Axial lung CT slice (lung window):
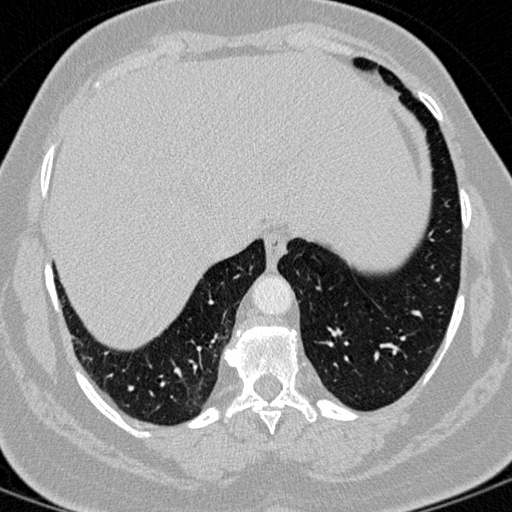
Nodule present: no